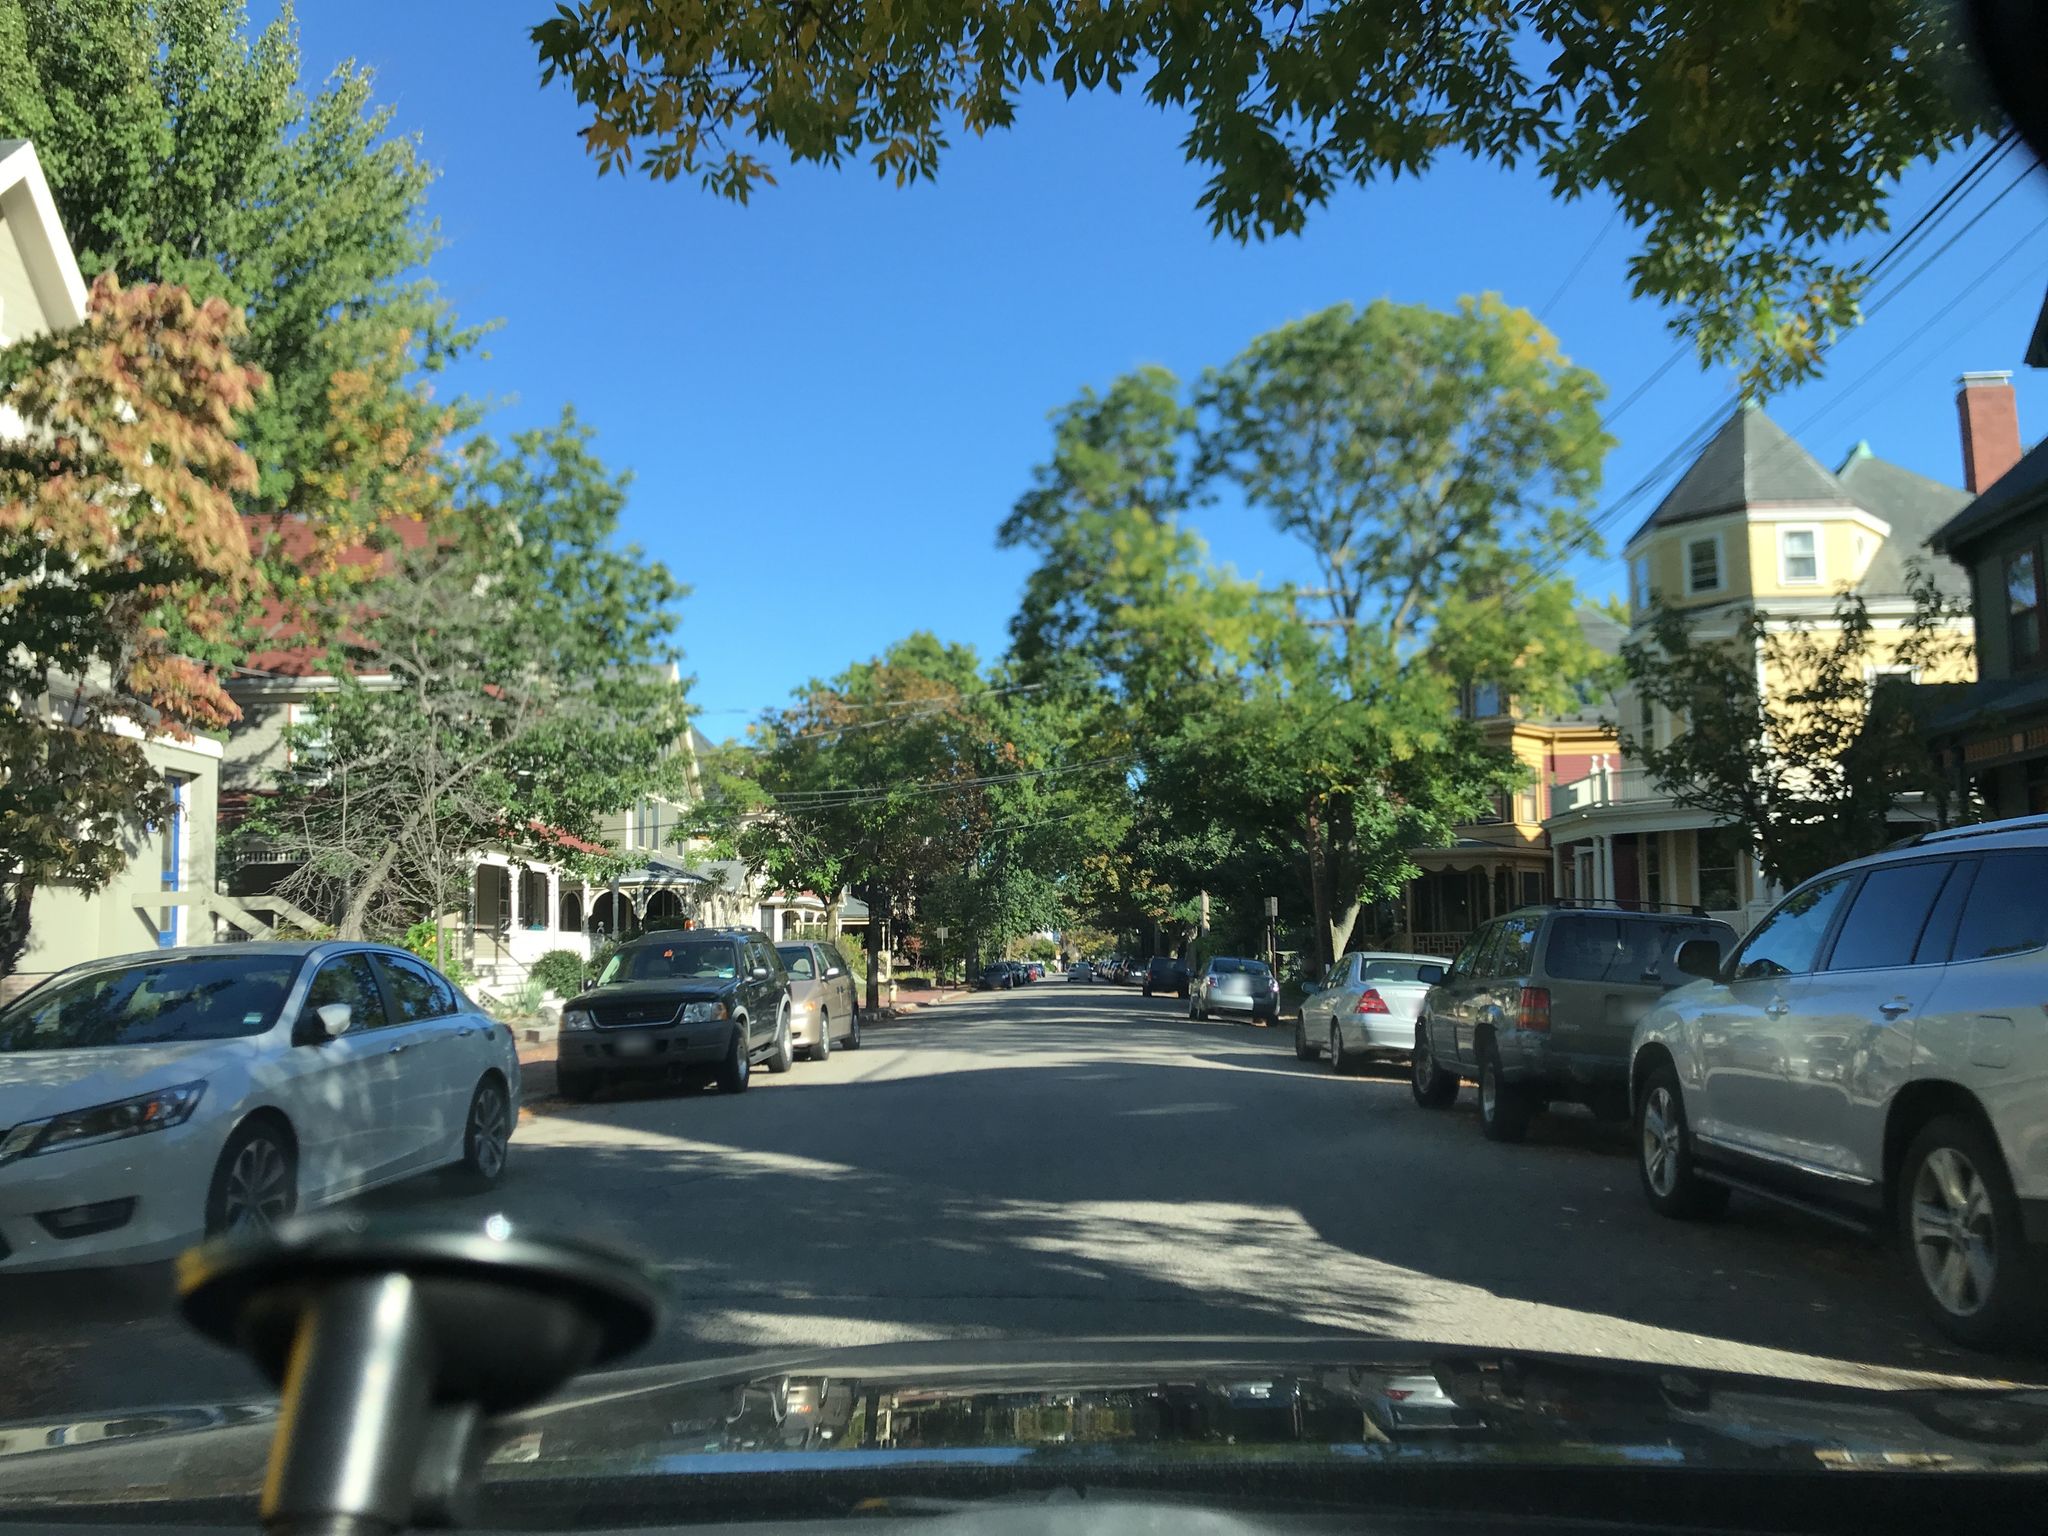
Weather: clear
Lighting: day
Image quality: good
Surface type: driving surface
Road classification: service
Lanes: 2
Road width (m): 15.2
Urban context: urban centre
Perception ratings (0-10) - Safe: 4.26, Lively: 8.56, Beautiful: 8.54, Boring: 0.8, Depressing: 0.79, Wealthy: 8.38